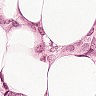
Metastatic tissue present: yes